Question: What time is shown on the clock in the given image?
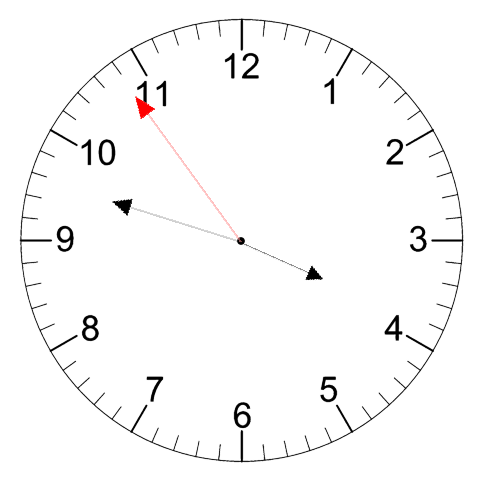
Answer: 03:47:54